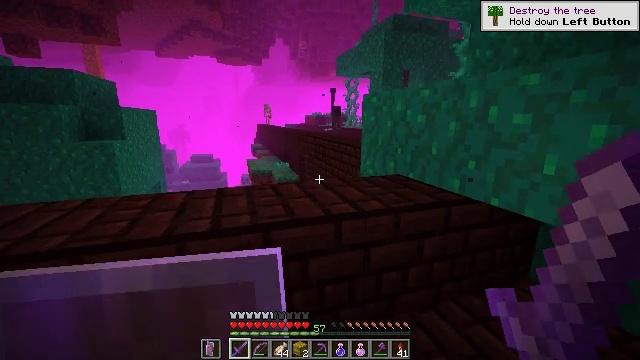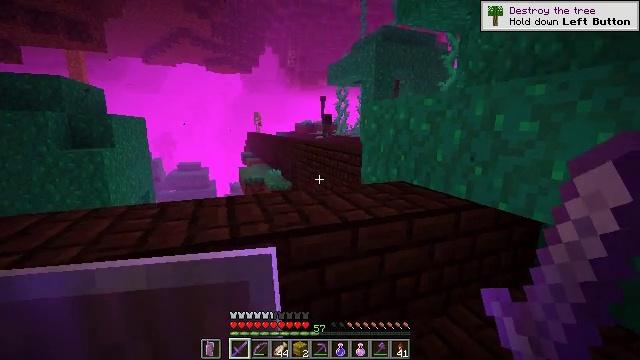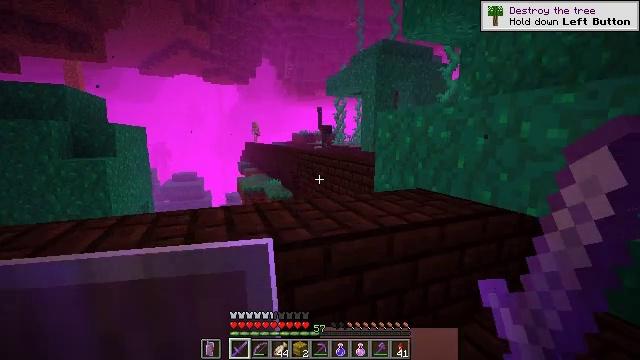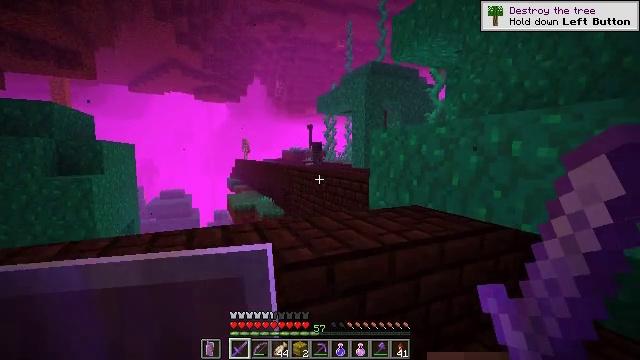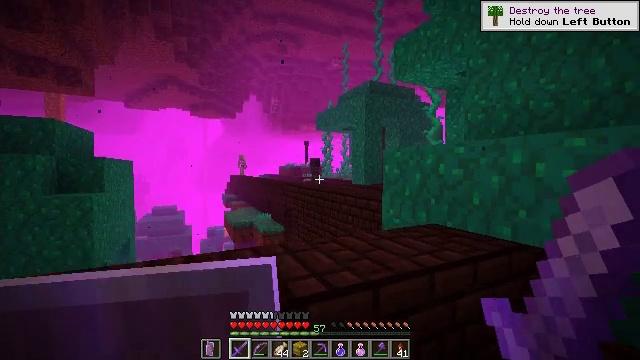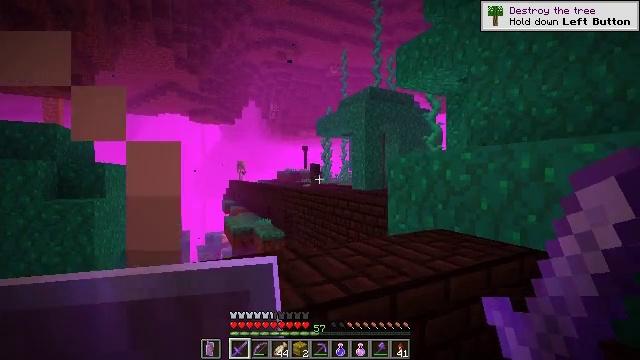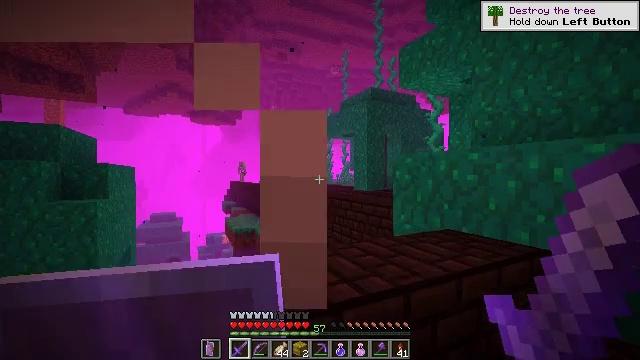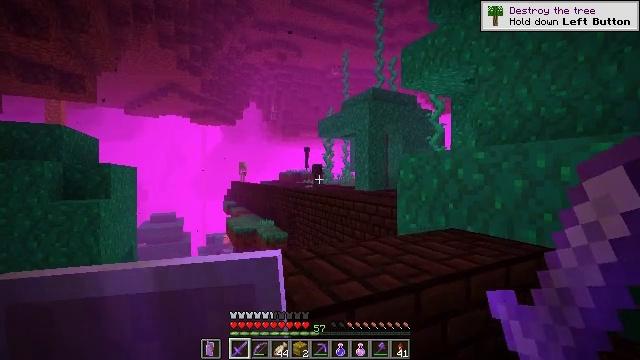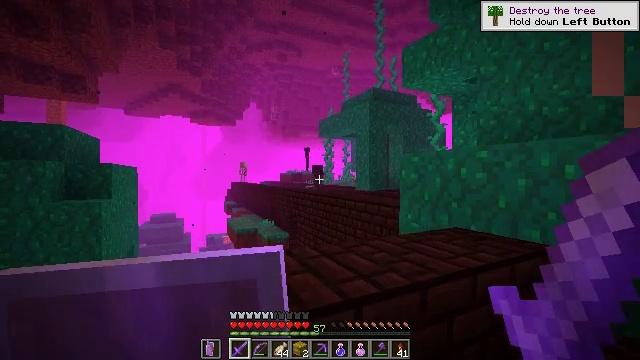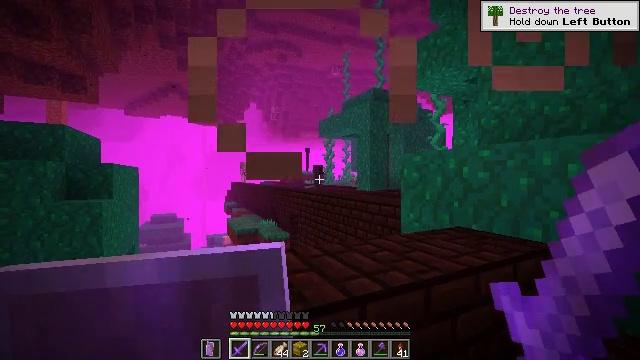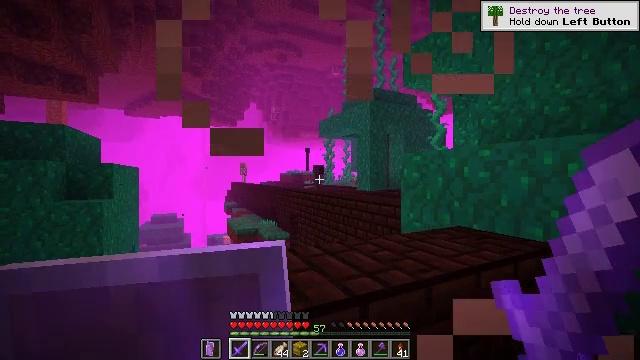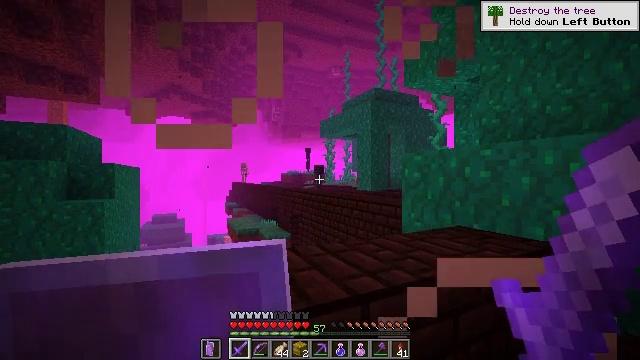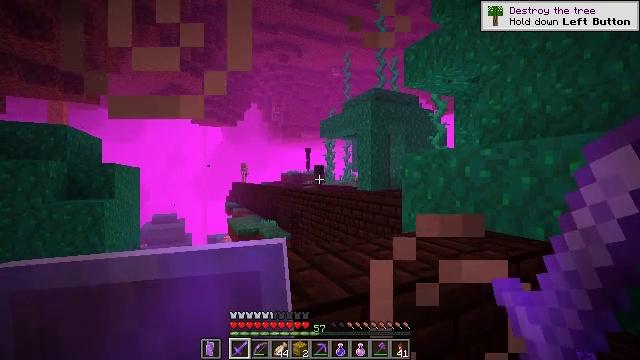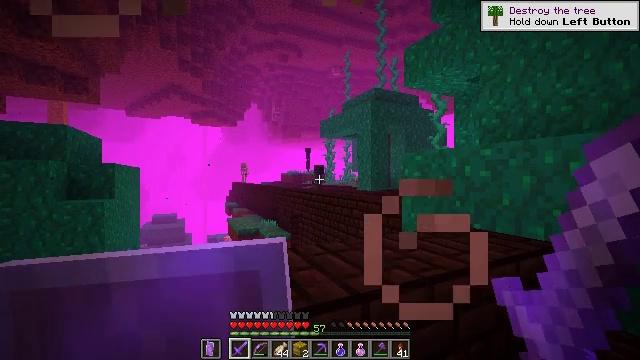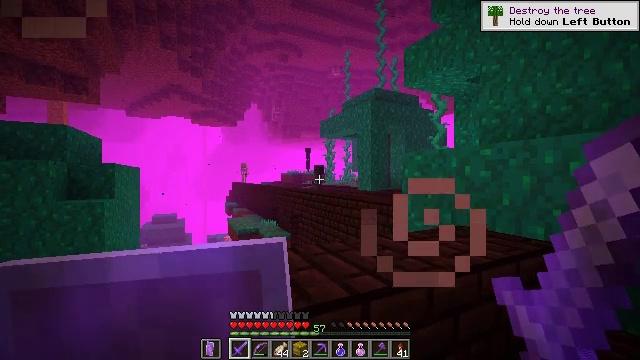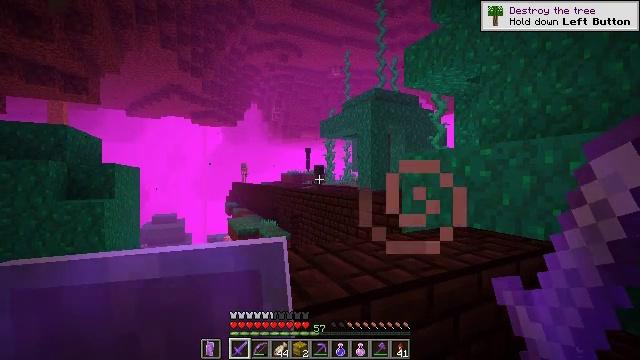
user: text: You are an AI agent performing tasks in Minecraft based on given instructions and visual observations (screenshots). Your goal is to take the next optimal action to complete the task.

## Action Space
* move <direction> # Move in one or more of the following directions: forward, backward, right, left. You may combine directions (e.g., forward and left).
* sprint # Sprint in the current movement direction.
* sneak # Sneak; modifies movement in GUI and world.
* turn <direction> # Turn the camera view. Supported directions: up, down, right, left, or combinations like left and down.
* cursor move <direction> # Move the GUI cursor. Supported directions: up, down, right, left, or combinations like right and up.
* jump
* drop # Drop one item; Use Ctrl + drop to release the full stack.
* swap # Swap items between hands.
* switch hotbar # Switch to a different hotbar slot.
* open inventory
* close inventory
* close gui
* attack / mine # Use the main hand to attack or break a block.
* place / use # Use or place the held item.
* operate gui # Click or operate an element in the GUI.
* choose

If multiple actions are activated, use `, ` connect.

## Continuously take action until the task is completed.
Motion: motion action
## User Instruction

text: Break the warped wart block.
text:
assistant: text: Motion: move left, turn right and up
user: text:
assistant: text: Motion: move left, turn right and up
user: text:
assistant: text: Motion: move left, turn right and up
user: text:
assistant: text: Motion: move left, turn right and up
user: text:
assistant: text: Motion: turn up
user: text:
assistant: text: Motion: no_op
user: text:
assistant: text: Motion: no_op
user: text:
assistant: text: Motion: no_op
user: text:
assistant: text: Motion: no_op
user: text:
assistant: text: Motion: no_op
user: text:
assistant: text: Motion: no_op
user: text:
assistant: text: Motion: no_op
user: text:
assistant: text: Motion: no_op
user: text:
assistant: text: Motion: no_op
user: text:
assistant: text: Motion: no_op
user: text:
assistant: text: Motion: no_op
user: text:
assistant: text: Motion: no_op
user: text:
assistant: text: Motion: no_op
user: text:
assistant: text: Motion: no_op
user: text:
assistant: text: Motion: no_op
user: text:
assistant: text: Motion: no_op
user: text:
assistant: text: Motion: no_op
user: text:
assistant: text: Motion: no_op
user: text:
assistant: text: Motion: no_op
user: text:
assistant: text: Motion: no_op
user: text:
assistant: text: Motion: no_op
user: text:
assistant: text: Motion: no_op
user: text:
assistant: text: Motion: no_op
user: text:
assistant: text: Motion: no_op
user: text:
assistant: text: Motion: no_op